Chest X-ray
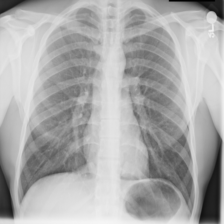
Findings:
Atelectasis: negative
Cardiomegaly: negative
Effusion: negative
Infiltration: negative
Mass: negative
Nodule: negative
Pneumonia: negative
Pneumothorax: negative
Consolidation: negative
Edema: negative
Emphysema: negative
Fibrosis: negative
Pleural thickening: negative
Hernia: negative